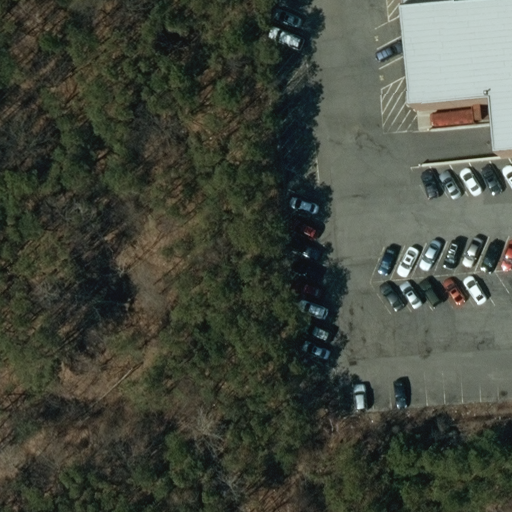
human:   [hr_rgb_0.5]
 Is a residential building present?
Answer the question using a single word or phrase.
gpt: no

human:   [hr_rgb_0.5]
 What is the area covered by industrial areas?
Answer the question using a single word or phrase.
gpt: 10623m2

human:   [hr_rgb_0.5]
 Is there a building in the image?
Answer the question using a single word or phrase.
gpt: yes

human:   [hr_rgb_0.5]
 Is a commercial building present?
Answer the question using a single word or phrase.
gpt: yes

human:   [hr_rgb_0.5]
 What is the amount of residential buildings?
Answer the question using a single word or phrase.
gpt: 0

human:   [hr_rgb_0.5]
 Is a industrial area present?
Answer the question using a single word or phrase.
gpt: yes

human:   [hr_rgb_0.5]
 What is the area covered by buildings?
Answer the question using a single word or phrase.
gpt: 2392m2

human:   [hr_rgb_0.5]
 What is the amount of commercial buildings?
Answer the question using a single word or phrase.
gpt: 1

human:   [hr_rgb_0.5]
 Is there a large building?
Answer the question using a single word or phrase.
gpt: yes

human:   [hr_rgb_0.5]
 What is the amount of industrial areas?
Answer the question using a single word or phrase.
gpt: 1

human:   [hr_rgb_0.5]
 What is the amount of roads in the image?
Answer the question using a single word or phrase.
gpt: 1

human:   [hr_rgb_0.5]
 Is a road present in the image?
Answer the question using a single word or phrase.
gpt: yes

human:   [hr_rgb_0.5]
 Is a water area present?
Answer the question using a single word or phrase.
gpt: no

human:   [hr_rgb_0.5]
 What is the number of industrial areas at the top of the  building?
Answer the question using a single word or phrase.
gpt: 0

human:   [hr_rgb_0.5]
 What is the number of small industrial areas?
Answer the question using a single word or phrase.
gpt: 0

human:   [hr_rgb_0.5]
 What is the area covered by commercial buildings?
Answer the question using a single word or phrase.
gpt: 2392m2

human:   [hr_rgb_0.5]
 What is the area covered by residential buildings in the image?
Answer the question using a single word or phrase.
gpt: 0m2

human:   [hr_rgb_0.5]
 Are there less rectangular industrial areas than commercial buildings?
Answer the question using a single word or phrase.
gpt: no

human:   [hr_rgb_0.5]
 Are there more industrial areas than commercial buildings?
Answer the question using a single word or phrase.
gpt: no

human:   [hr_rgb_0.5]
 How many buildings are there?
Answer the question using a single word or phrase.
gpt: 1

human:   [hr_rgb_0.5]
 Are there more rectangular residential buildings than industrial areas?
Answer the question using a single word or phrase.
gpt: no

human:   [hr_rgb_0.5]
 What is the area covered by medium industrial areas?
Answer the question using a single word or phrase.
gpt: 0m2

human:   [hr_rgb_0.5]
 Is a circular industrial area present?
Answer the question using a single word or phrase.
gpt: no

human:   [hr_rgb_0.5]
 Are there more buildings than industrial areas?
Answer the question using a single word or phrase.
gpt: no

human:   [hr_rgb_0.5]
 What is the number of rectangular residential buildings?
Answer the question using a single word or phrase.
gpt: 0

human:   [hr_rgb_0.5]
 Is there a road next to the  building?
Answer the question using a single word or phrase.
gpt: yes

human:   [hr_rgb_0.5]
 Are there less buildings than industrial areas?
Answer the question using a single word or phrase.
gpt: no

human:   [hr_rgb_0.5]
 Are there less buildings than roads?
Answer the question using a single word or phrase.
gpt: no

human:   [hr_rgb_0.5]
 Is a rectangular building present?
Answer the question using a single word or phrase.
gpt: no

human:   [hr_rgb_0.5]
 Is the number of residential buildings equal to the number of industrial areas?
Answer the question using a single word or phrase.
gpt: no

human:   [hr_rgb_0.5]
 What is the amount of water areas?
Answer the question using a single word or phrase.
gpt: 0

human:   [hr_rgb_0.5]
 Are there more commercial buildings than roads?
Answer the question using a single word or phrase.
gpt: no

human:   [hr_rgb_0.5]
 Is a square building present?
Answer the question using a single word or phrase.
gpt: no

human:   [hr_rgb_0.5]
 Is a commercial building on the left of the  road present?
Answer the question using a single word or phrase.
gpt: no

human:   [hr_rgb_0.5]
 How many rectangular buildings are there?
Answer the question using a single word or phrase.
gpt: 0

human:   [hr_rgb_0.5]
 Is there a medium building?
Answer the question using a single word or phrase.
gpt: no

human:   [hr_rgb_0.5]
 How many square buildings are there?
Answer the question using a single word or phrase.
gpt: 0

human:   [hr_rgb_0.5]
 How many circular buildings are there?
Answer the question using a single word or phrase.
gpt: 0

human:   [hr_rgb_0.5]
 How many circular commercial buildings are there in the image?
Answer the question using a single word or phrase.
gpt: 0

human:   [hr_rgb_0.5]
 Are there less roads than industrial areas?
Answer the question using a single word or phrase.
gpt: no

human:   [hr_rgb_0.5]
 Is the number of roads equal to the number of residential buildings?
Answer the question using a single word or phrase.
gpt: no

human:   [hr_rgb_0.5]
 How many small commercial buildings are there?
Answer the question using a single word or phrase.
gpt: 0

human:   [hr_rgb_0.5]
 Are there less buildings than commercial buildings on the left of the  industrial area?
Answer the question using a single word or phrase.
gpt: no

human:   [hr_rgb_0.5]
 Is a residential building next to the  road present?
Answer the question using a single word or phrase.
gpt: no

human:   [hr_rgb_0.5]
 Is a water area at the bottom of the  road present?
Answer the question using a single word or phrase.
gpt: no

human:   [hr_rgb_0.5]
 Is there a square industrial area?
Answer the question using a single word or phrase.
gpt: no

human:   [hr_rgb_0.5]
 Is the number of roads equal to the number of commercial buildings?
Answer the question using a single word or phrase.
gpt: yes

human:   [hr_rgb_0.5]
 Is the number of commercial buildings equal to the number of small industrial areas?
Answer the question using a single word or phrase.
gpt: no

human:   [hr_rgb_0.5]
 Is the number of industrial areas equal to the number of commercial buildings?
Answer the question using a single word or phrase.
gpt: yes

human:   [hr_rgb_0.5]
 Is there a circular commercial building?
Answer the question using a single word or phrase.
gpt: no

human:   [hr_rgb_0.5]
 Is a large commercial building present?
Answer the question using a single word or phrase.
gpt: yes

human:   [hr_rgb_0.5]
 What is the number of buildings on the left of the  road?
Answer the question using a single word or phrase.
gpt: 0

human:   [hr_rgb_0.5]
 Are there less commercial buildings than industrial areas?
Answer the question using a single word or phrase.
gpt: no

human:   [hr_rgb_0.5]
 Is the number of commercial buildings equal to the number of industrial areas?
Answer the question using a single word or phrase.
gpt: yes

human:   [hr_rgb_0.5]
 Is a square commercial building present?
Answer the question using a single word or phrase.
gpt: no

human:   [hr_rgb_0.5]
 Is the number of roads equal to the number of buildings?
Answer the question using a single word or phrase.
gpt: yes

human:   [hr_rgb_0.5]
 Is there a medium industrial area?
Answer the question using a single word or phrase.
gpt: no

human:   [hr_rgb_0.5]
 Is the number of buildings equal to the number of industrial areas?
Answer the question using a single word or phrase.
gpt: yes

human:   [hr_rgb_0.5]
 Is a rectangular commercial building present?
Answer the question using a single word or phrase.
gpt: no

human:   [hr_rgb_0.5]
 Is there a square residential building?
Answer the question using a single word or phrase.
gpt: no

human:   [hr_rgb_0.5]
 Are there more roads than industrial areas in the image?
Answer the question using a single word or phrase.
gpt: no

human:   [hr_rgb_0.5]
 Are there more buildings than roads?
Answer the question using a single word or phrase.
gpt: no

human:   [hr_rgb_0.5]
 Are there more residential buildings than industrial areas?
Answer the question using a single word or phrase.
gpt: no

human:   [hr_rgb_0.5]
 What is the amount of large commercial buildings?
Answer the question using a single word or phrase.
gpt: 1